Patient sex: M
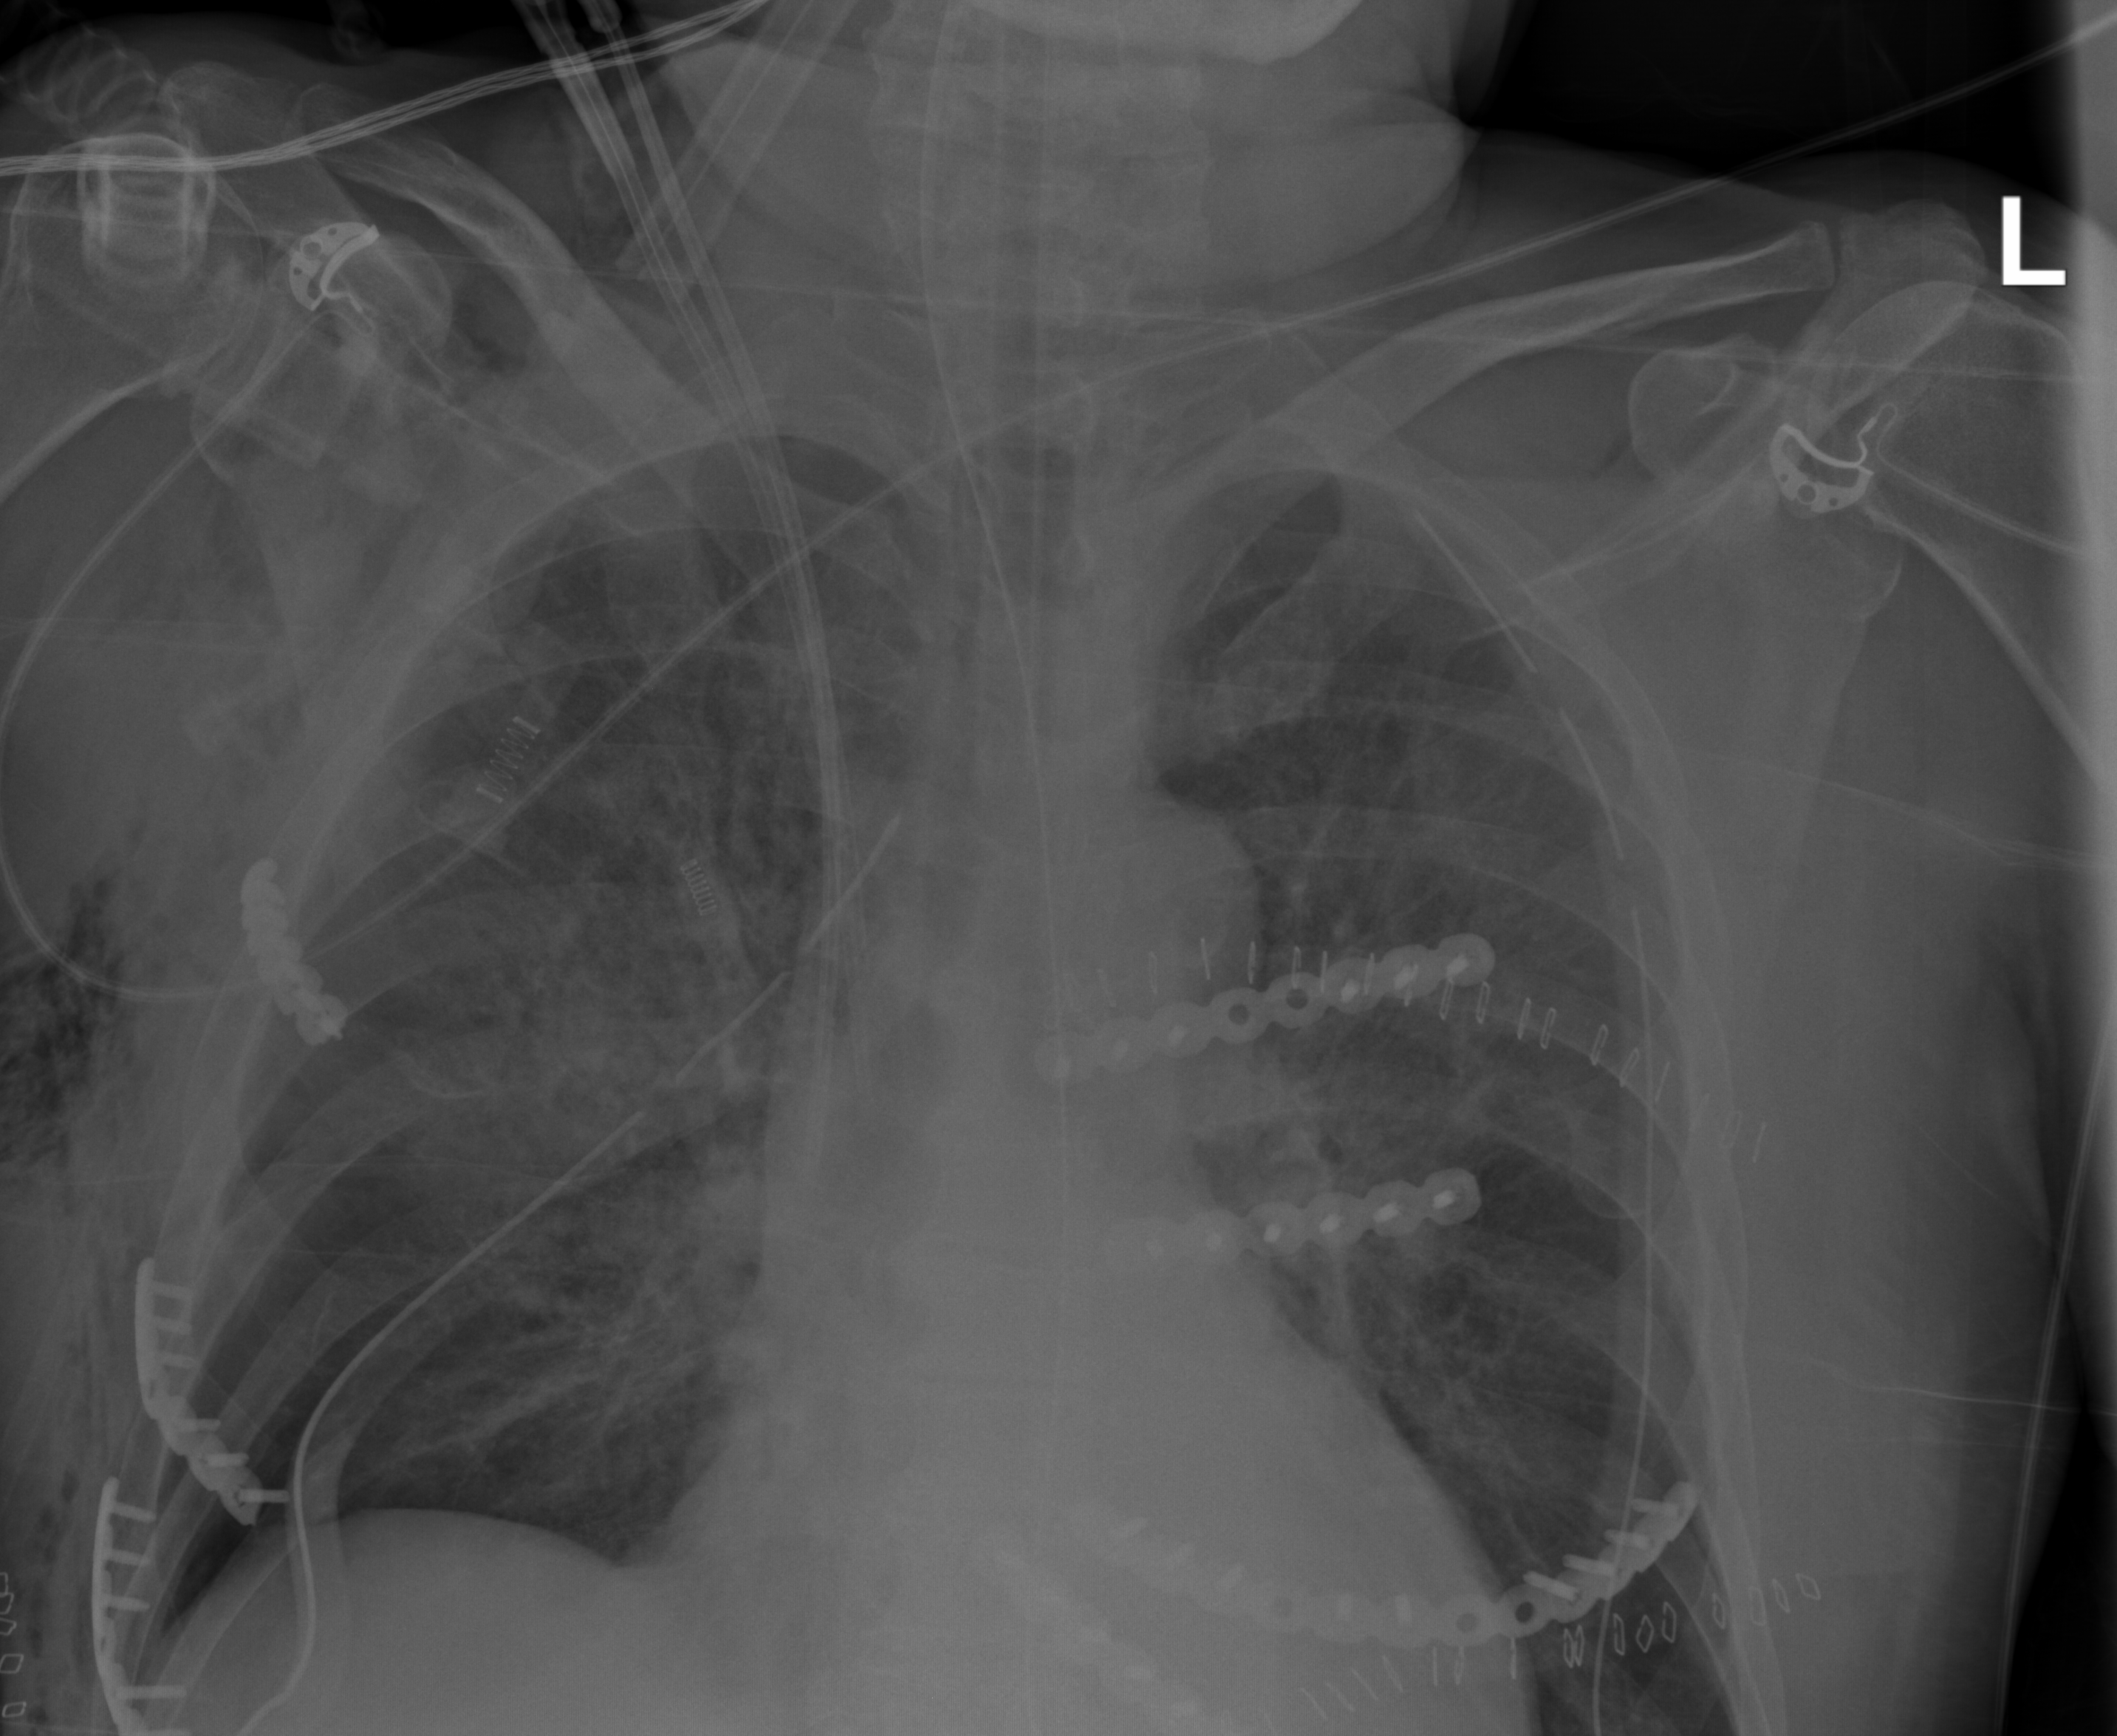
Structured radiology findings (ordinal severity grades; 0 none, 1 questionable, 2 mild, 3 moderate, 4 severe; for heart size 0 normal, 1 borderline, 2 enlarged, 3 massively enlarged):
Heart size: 0
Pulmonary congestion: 3
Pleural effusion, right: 0
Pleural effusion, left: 0
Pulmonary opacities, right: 3
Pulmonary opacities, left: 3
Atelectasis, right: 1
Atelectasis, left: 1